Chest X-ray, AP view. Patient: 22 years old, sex F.
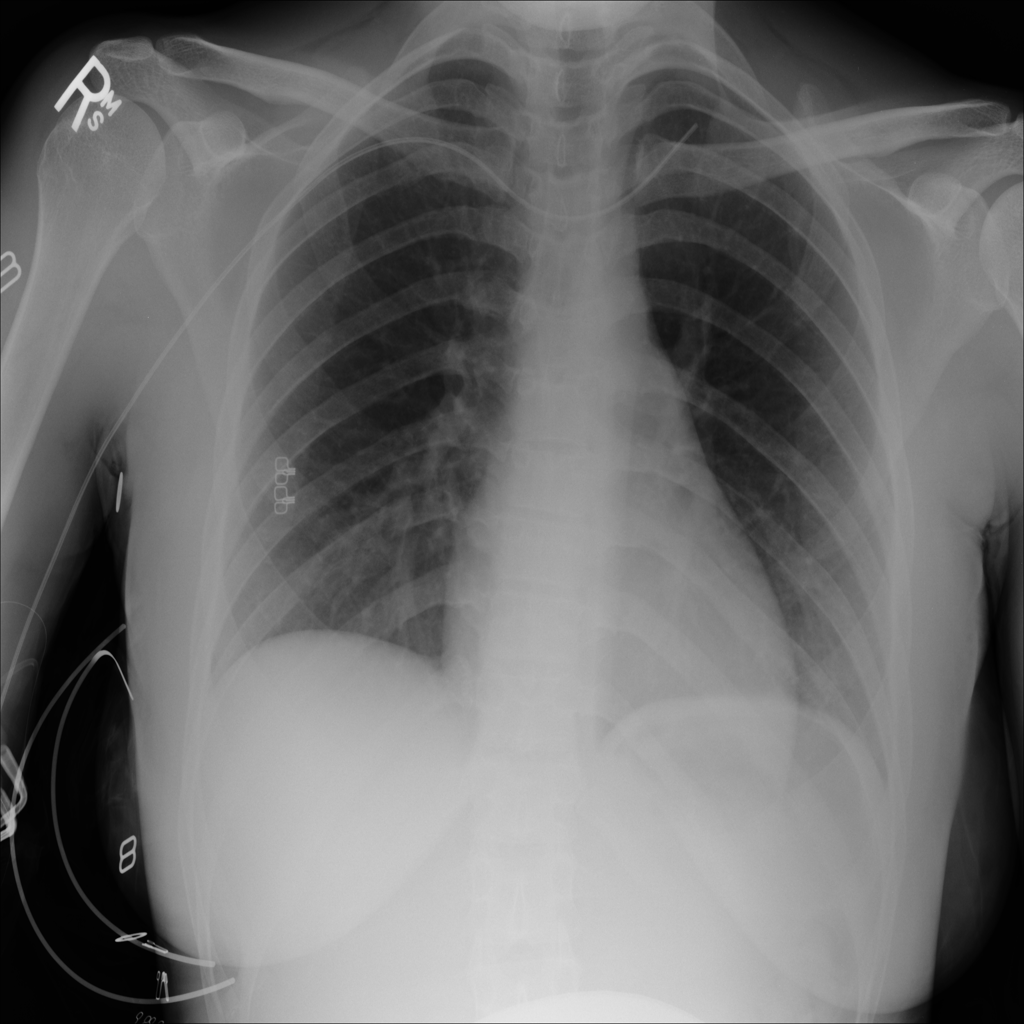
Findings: No Finding